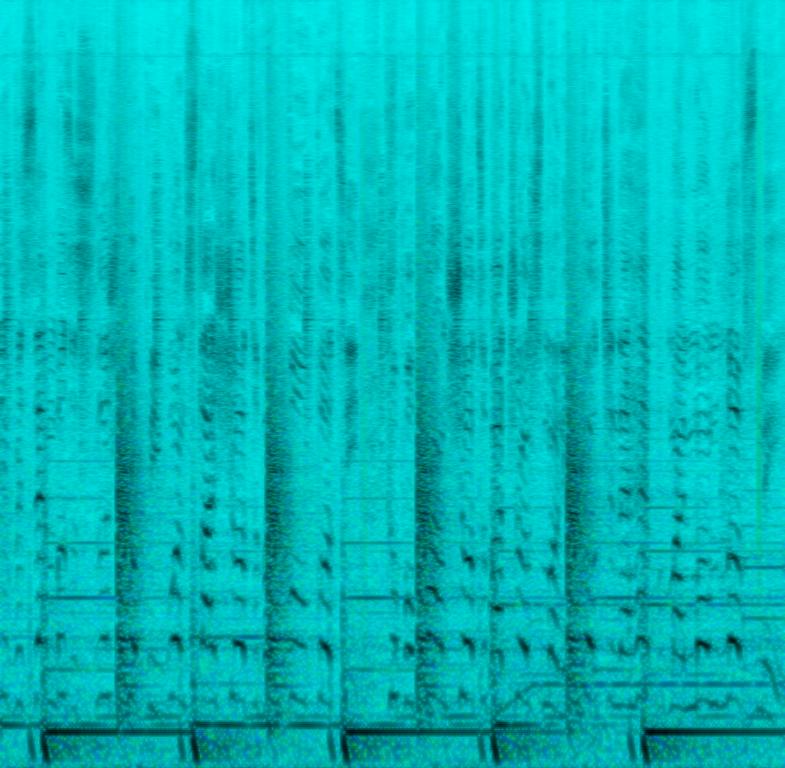
The low quality recording features a dark moody piano melody and at the very end of the loop, a short snippet of muffled snare hit and flat male vocals. It sounds very noisy, as there are vinyl cracklings, but also warm, suspenseful, dark and dramatic - almost like a horror movie melody theme.